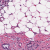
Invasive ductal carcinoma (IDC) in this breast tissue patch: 1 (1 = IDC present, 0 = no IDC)